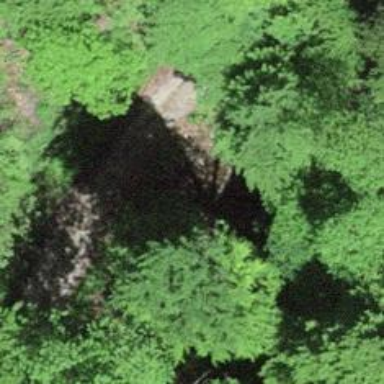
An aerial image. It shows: Culvert tunnel.